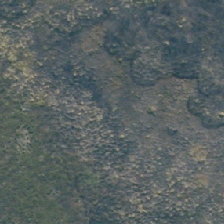
Land cover: herbaceous_freshwater_vege